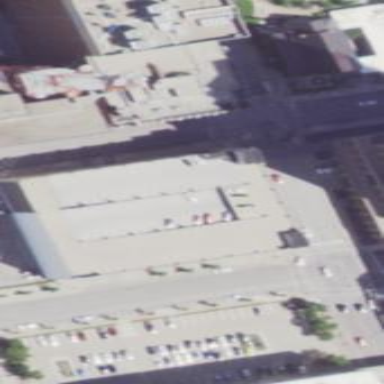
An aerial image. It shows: Multi-storey parking building with paved surface. The building has grey roof and its color is #CCC195.